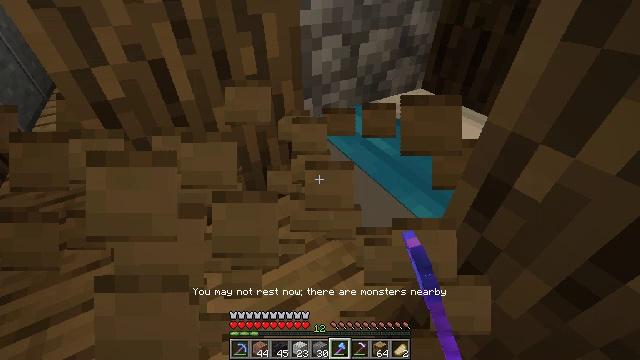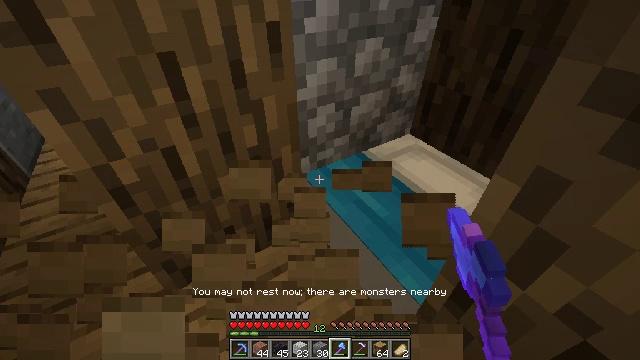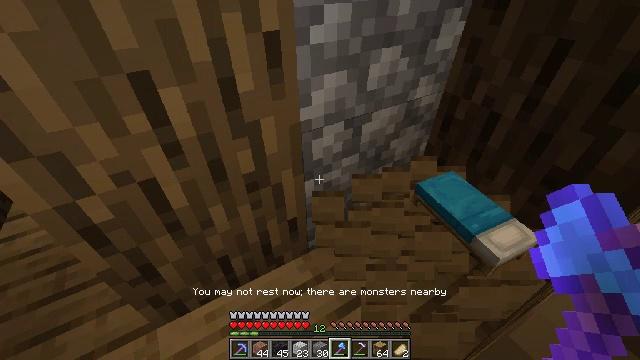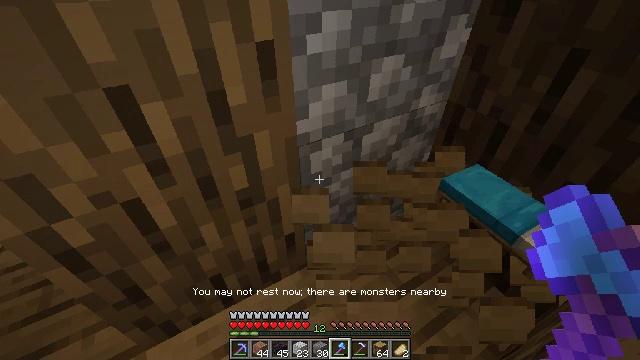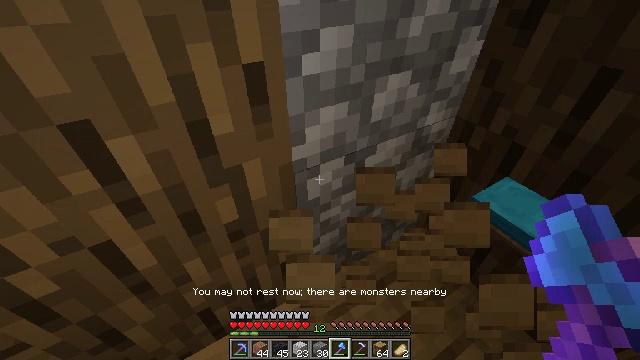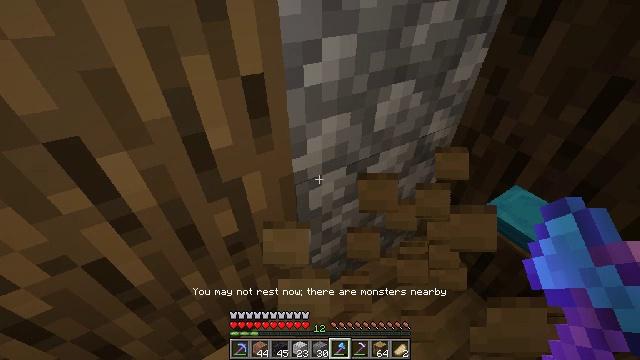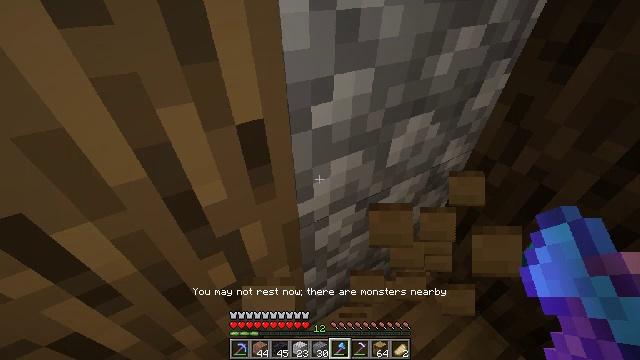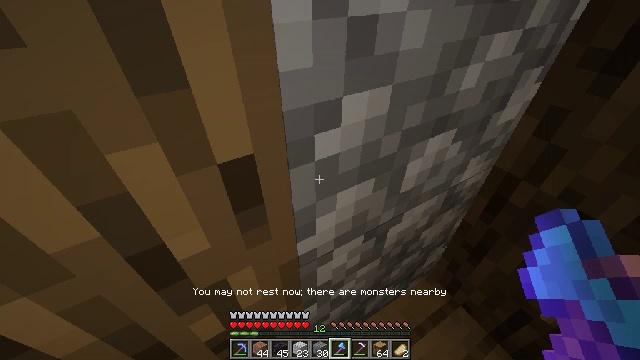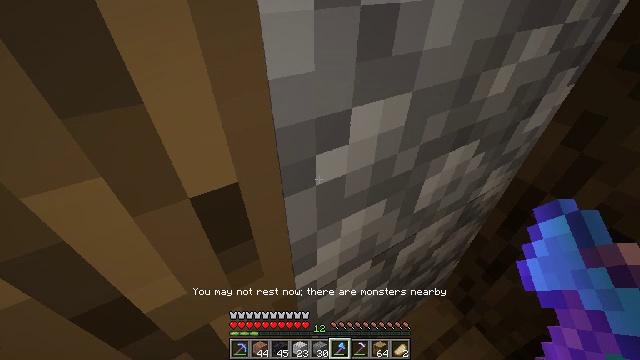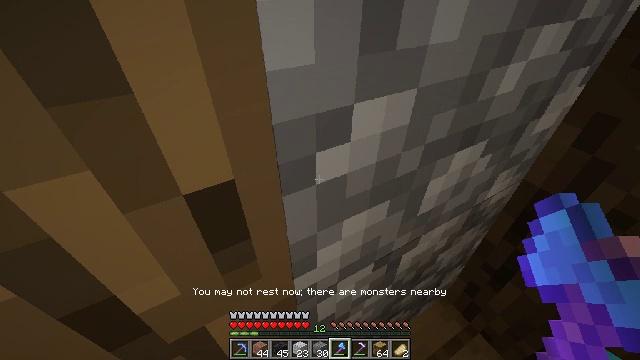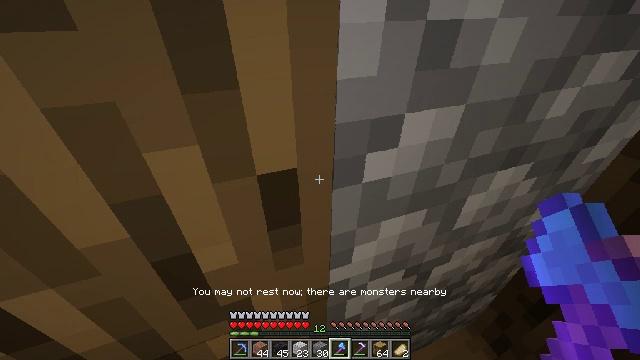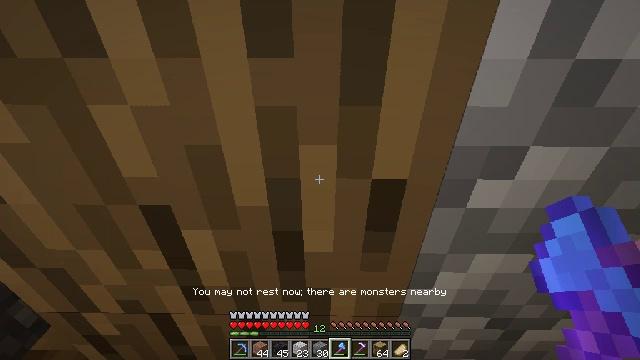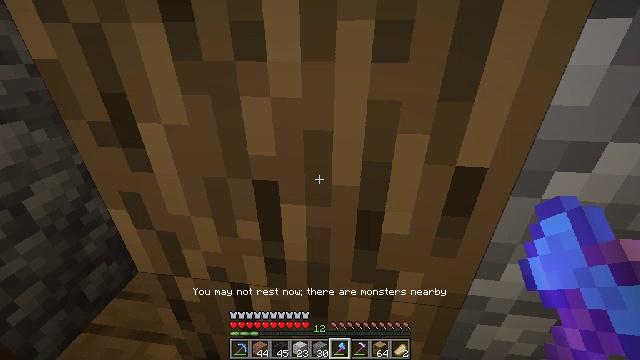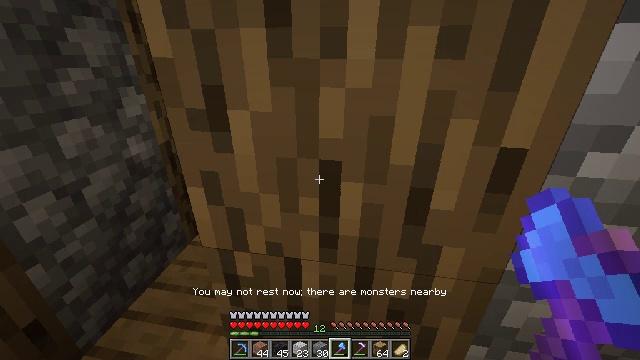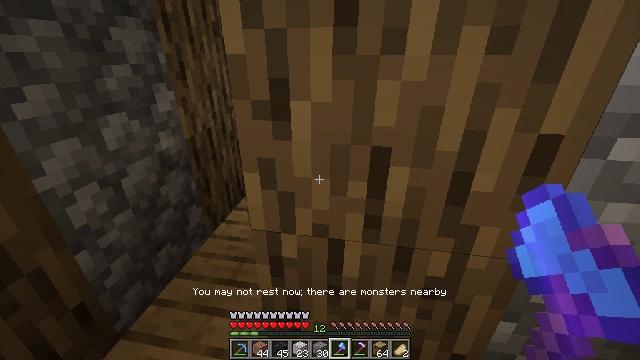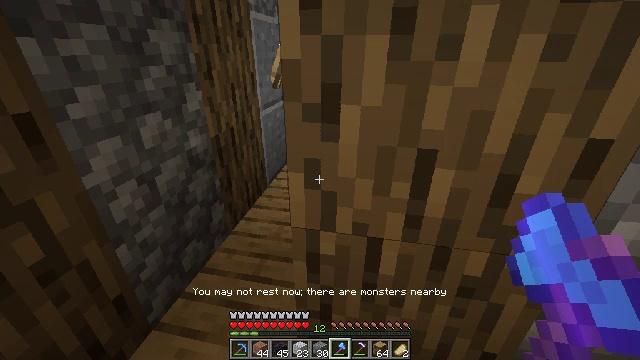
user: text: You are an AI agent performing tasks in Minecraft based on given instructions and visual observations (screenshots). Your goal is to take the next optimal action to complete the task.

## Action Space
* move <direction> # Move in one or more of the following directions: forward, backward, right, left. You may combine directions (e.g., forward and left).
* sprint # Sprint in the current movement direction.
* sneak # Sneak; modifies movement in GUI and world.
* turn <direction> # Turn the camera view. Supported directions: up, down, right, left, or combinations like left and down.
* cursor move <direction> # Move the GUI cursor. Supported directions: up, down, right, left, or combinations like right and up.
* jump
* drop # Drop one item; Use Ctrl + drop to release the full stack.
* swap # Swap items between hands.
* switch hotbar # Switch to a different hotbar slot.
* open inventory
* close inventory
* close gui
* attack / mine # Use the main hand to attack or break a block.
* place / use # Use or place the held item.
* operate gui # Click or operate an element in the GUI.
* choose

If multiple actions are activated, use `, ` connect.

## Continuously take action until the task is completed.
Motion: motion action
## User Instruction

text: Drop a dandelion.
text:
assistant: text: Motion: move forward, turn right
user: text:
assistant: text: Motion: turn left and down
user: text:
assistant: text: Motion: no_op
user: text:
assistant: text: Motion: move forward
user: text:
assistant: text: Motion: move forward
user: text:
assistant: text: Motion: move forward
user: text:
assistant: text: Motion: no_op
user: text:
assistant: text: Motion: no_op
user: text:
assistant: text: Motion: turn left
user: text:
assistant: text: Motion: move back and move left, turn left and up
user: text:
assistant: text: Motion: move back and move left, turn left and up
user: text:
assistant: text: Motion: move back and move left, turn left and up
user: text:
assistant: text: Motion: move back and move left, turn left and up
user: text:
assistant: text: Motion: move left
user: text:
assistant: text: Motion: move left, turn left
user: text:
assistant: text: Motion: move left, turn left
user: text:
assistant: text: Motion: move right
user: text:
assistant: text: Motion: move right, turn left
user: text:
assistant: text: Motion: turn left
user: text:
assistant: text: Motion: move right, turn left and down
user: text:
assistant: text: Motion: move right, turn left
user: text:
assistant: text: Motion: move right, turn left
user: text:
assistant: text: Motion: no_op
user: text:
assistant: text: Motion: open inventory
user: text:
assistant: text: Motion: open inventory
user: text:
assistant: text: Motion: open inventory
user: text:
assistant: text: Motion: no_op
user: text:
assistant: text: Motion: cursor move right
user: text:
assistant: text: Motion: no_op
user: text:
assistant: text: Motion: cursor move right